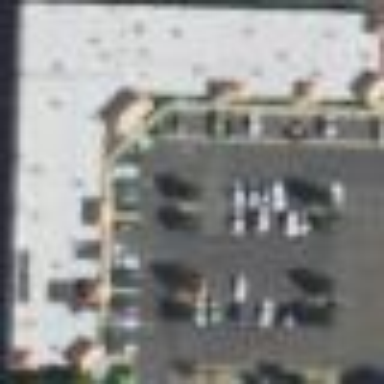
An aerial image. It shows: Retail building.